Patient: sex M, age 60
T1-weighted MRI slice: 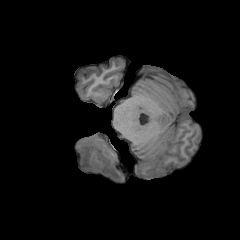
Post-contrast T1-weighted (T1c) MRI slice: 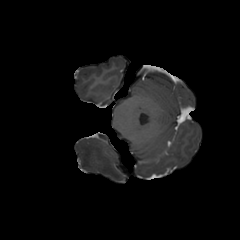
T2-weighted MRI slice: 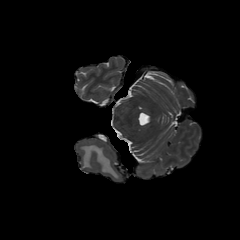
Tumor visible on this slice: yes
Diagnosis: Glioblastoma, IDH-wildtype
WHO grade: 4